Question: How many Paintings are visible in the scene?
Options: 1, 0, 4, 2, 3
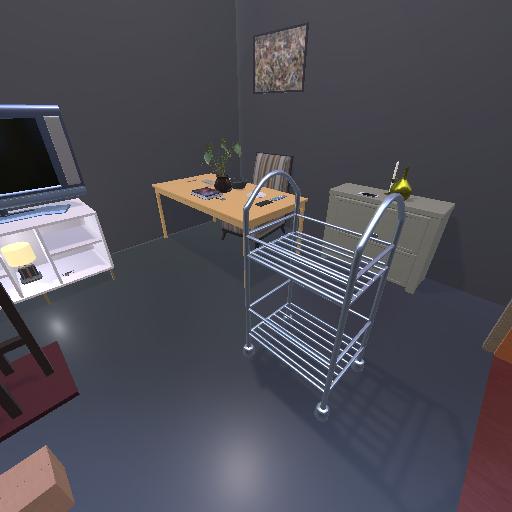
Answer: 1